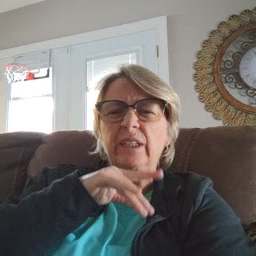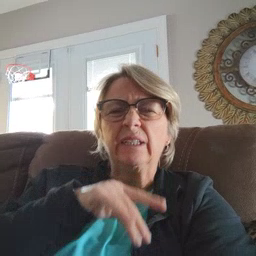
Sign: dirty